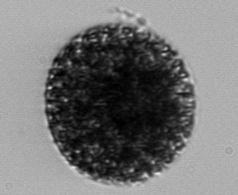
Label: Vicicitus_globosus